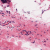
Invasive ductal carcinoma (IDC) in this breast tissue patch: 1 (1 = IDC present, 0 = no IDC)